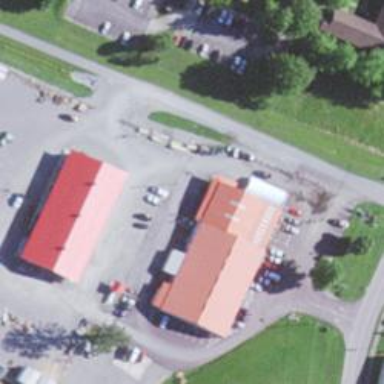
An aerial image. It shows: Building with agrarian shop.